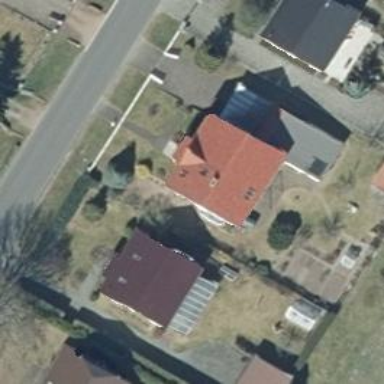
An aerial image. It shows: Gabled house with red roof oriented along its length.